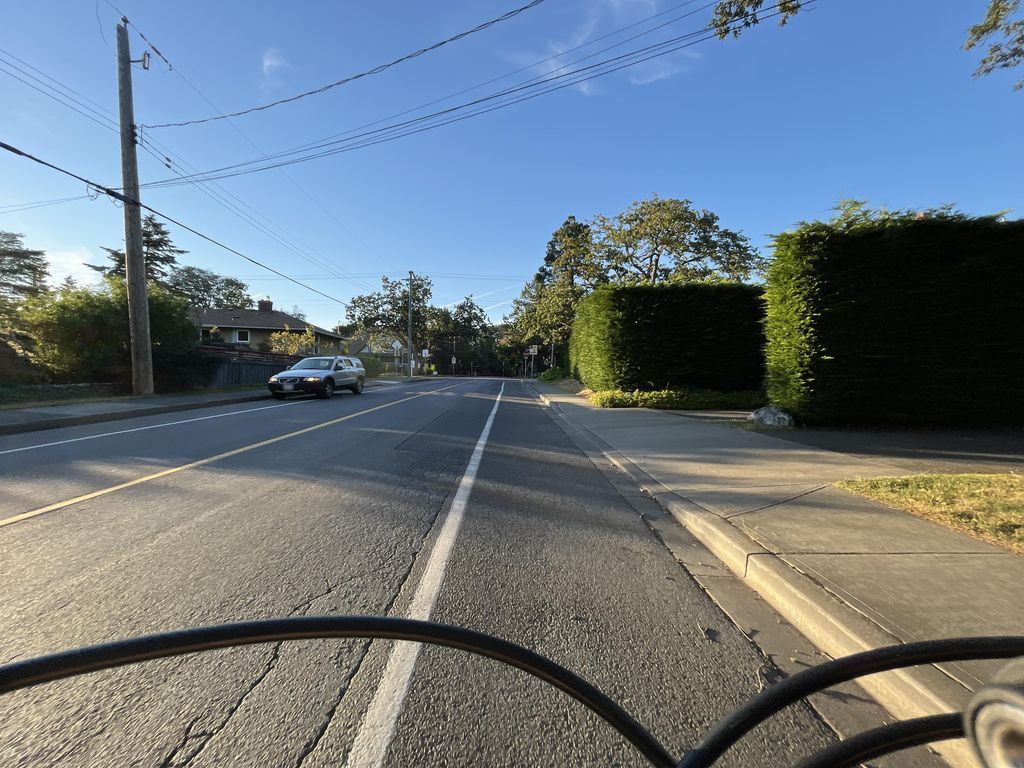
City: victoria